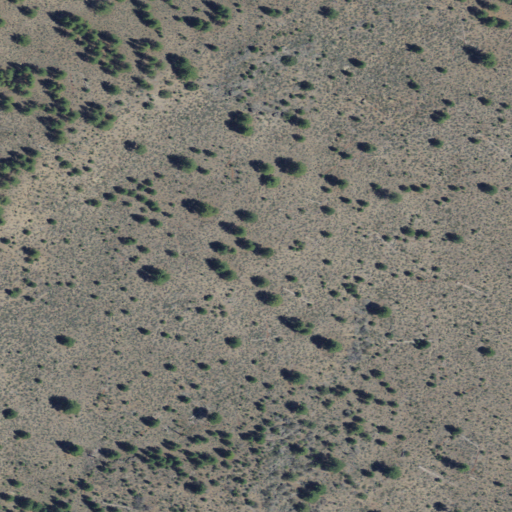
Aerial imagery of mountain in Oregon named Buzzard Rock containing shrub and evergreen forest